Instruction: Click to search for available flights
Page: home
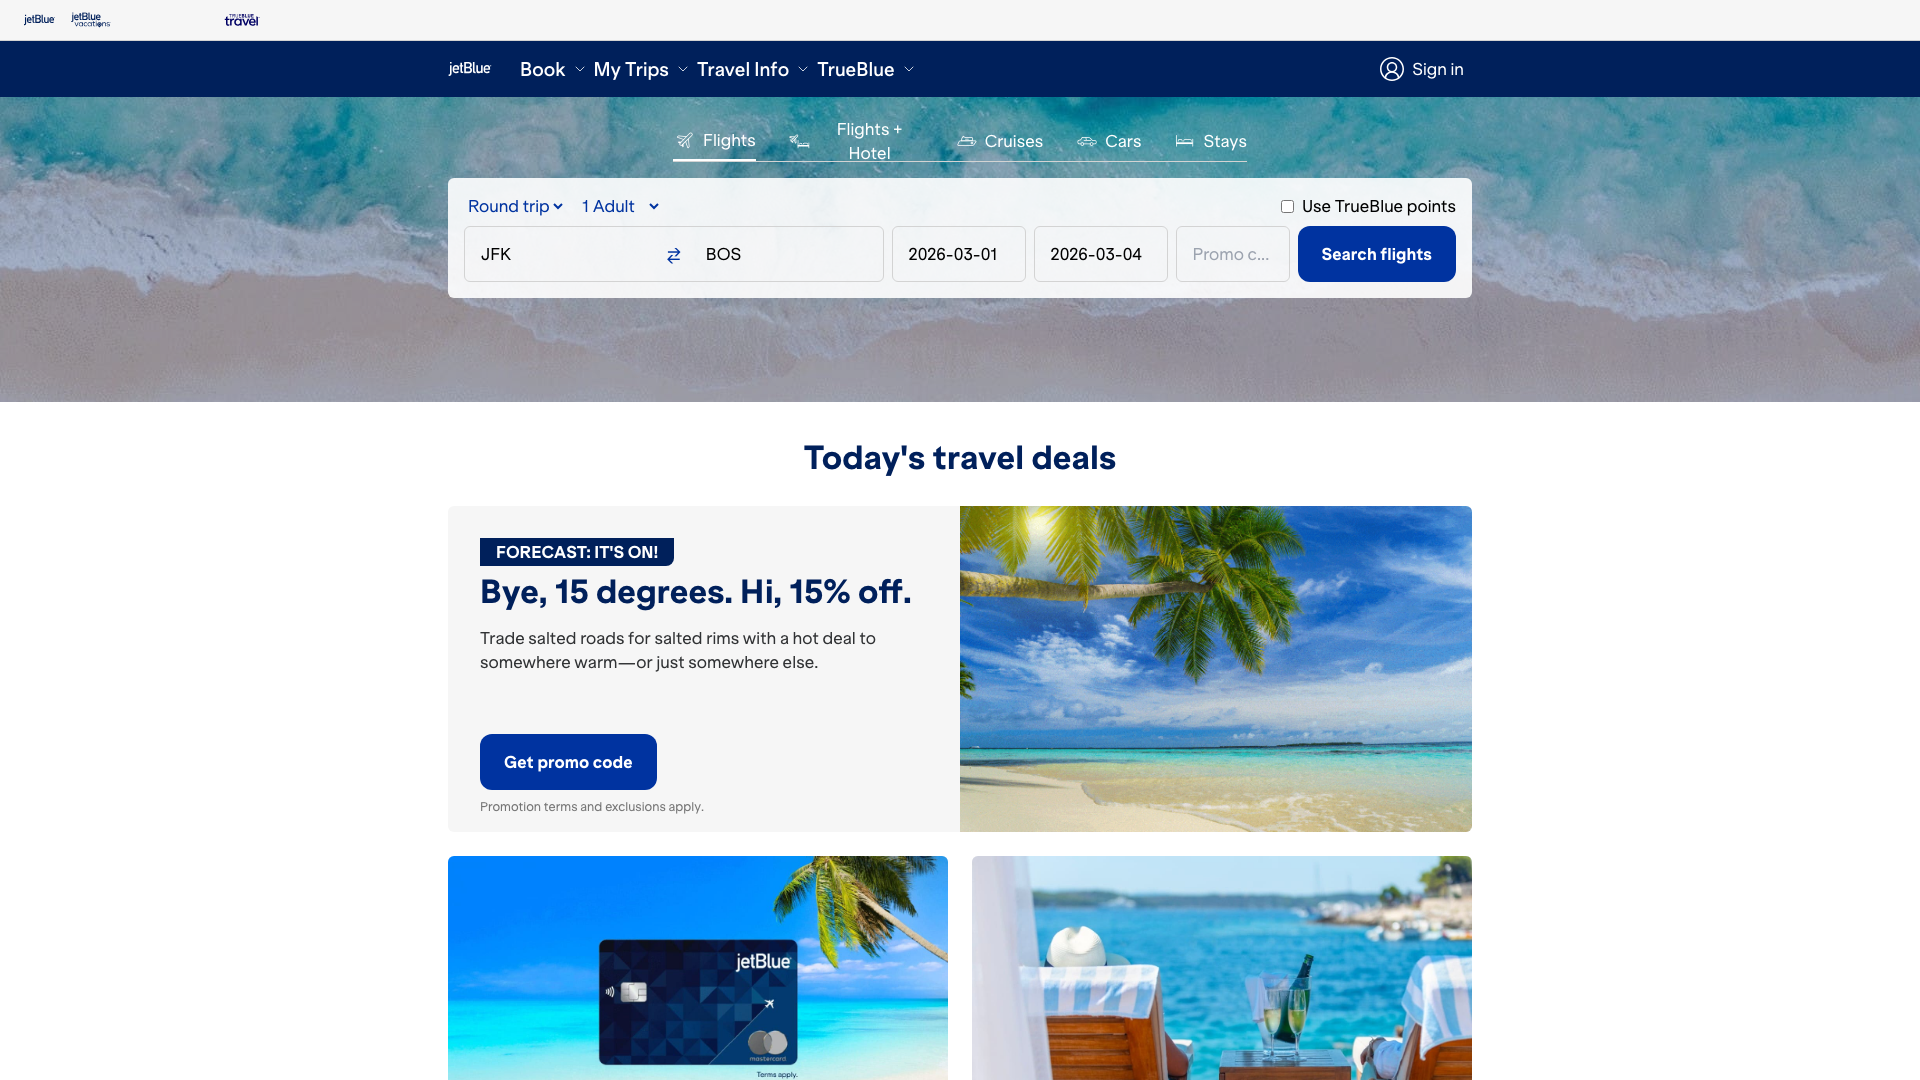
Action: click